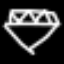
Label: diamond